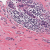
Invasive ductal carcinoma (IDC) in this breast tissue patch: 0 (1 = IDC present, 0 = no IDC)